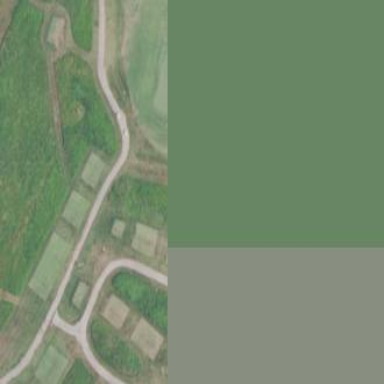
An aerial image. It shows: Area of rough grass used for golf.